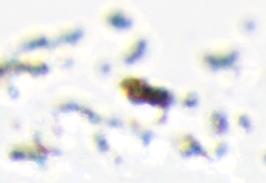
Label: Phaeocystis